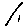
Label: line